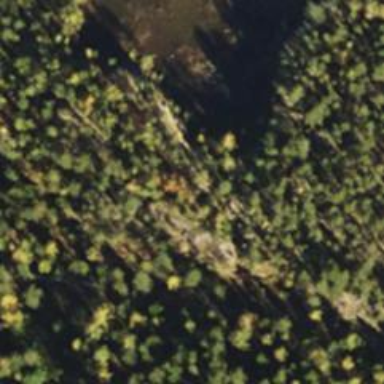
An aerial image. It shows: Natural cliff.